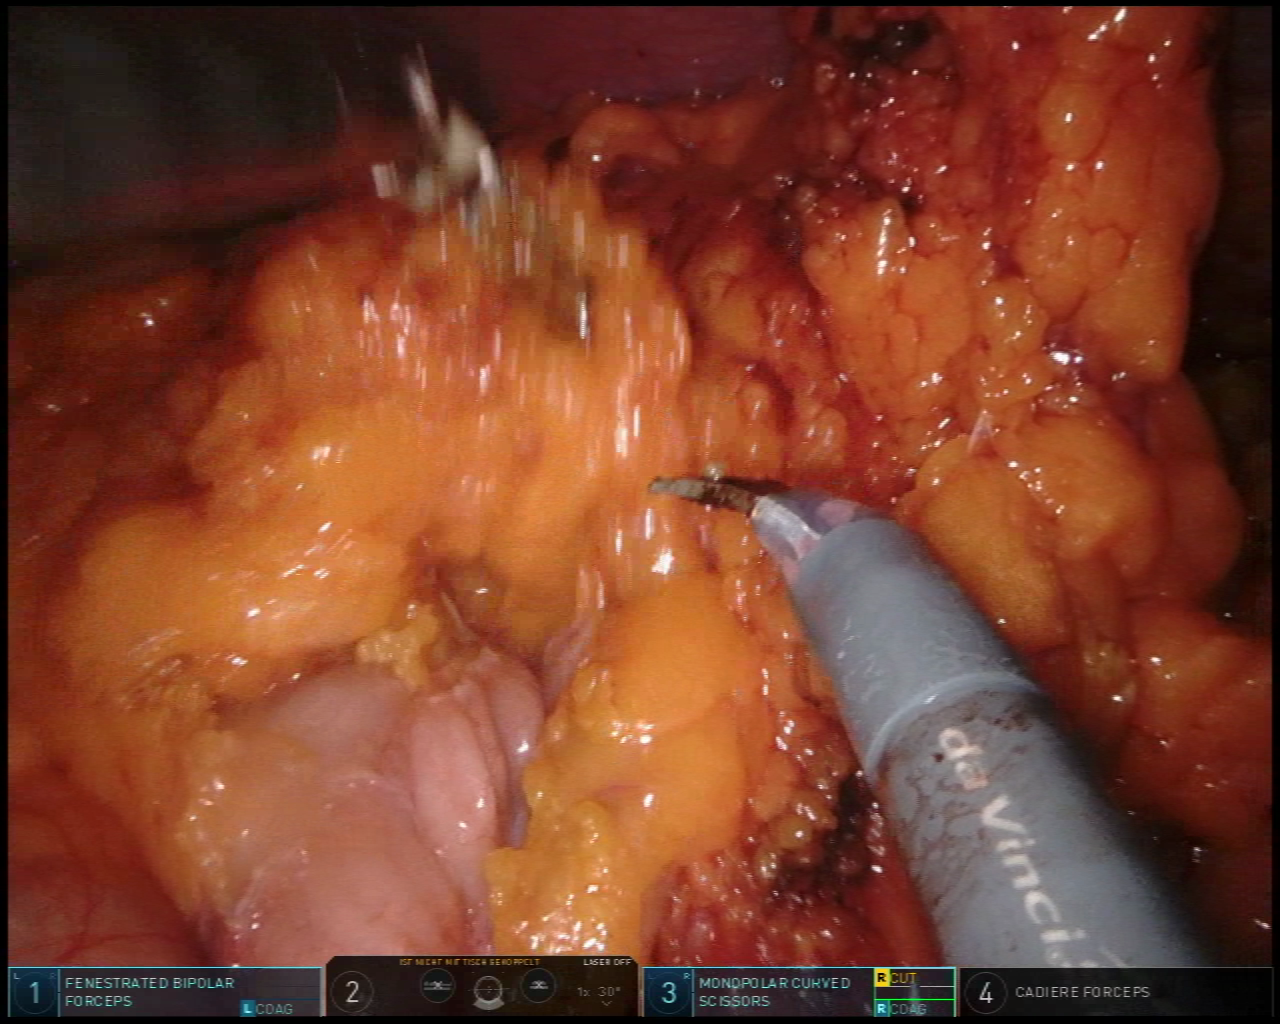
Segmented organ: colon
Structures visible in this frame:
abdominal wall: yes
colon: yes
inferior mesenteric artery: no
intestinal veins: no
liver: no
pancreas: no
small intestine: no
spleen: no
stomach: no
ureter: no
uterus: no
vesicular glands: no